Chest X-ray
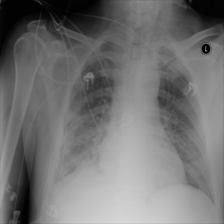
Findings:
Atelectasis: negative
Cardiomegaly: negative
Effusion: negative
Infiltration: positive
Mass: negative
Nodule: negative
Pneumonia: negative
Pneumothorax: negative
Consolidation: negative
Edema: negative
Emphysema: negative
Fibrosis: negative
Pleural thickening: negative
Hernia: negative